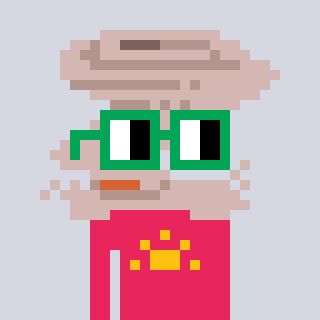
a pixel art character with square green glasses, a tornado-shaped head and a redpinkish-colored body on a cool background